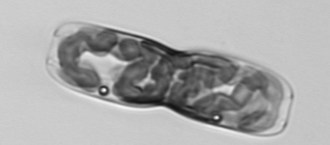
Label: pennate_morphotype1